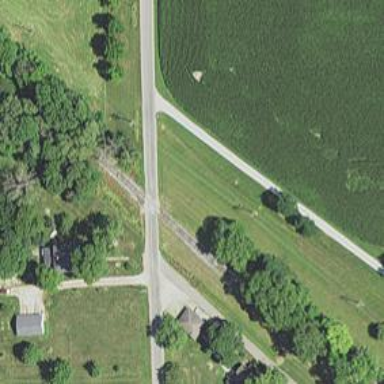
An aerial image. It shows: Railway level crossing.